Question: I have ( <URL> dont render the page properly.
:

The css markup (source of css at <URL> is not being followed maybe because it does not recognize the tags.
Currently for old browsers visitors are redirected to <URL> page.
Could not find a proper solution to this. Is there any workaround so that the page can be rendered properly and with html5?
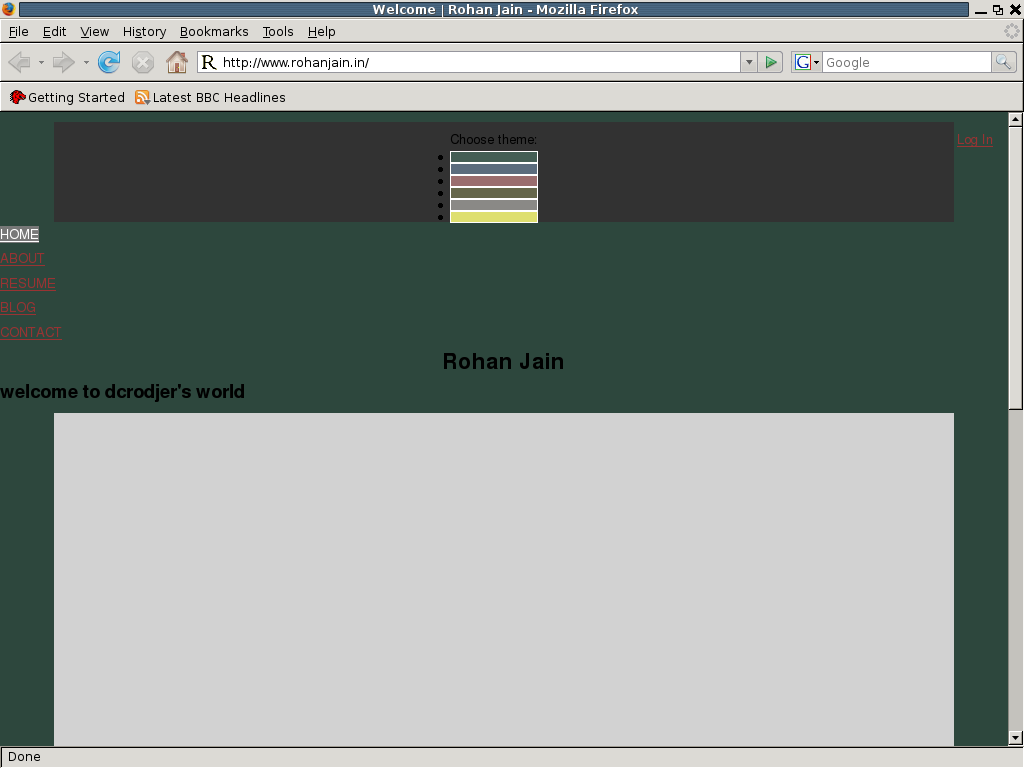
Answer: Have you looked at <URL>?